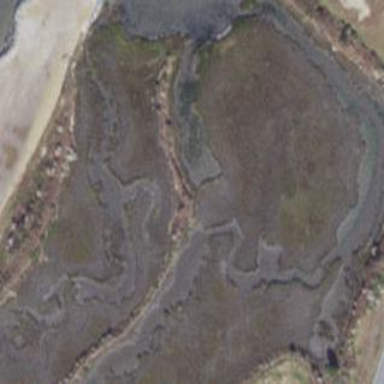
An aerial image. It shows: Saltmarsh wetland with tidal influence.